Here is the envelope spectrum of one vibration snapshot from a rolling-element bearing, with each characteristic fault-frequency family marked on the frequency axis. Diagnose the bearing from this image, choosing from: normal, inner_race, outer_race, ball.
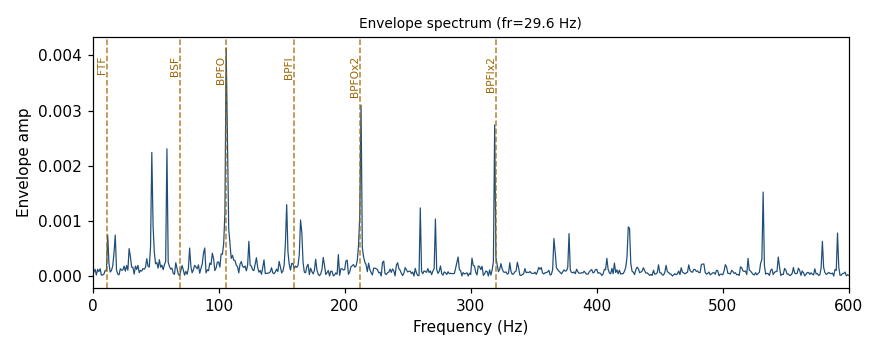
Answer: outer_race